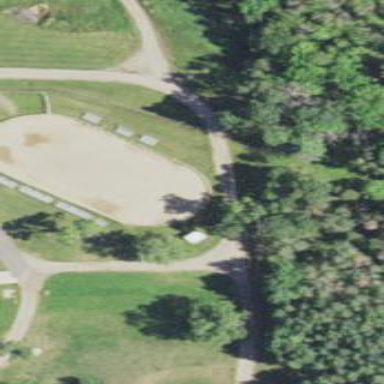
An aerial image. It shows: Equestrian pitch for leisure land activities.